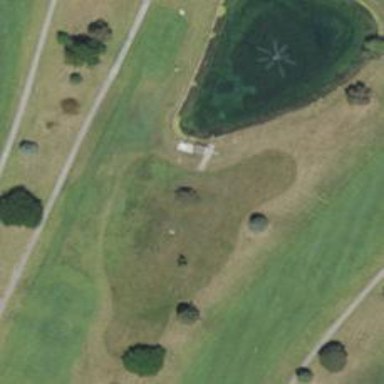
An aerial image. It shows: Water hazard in golf course. The hazard is natural water feature.